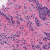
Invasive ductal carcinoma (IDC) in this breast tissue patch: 0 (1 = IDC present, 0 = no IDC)